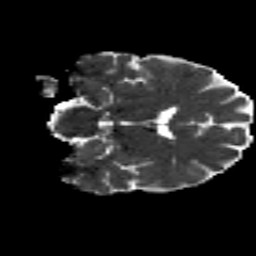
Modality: MD
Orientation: coronal
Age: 24
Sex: male
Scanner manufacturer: siemens
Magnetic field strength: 3 T
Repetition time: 8.8 s
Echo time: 0.085 s